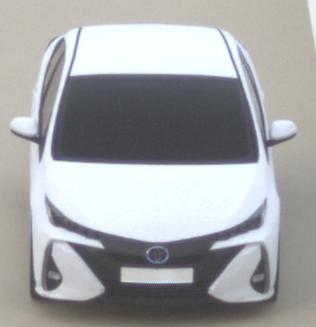
Make: Toyota
Model: Prius 1.8 Plug-In Hybrid
Detailed model: Prius (XW5) Plug-In
Model produced from: 2019/07
Model produced until: 2020/07
Doors: 5
Color: white
Road condition: dry road
Daytime: sunrise or sunset
Contrast: low contrast